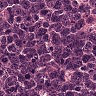
Metastatic tissue present: no